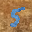
Label: 5